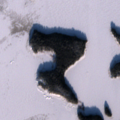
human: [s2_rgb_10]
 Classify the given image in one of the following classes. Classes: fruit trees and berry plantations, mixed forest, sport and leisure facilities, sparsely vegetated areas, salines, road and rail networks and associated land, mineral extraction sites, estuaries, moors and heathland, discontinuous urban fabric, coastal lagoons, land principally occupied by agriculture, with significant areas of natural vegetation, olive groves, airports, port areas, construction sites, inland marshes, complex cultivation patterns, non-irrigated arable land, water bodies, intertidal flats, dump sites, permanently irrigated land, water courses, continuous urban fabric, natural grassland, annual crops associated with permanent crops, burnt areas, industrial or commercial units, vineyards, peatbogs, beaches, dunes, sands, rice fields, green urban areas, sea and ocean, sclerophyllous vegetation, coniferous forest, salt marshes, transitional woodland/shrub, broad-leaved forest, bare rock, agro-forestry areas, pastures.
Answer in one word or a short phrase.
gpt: sea and ocean